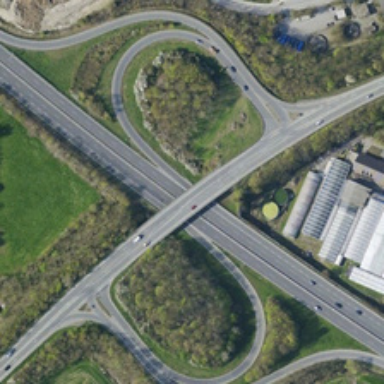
Many green trees and several buildings are near a viaduct .